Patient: sex F, age 75
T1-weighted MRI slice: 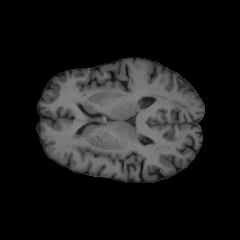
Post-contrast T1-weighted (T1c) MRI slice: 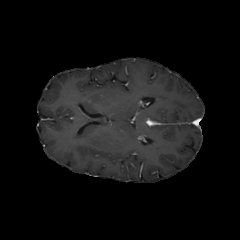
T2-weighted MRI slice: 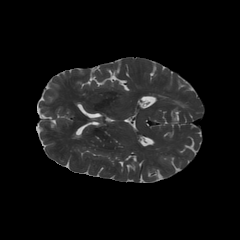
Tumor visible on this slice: no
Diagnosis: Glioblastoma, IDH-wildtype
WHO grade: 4